Question: I am using 'Notepad++' for coding while my client is using 'Notepad'. When they opened my code in 'Notepad' the formatting is note getting correctly. I had read some article which says that there is an option like the following in 'Notepad++'

But after that in notepad it needs to be pasted using 'Edit>Special Paste' . In normal Notepad 'Edit>Special Paste' option is not available. How can I overcome this issue? Or please suggest a free editor, in which alignment and indentation will not go even if I open on Notepad. Any Help will be appreciated.
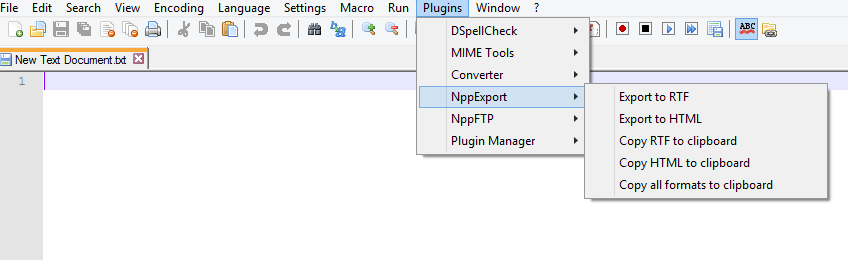
Answer: Notepad is a editor, it understands nothing about things like HTML or RTF.
I believe that may read RTF (as would Word presumably) and certainly you can use a web browser to view HTML but, since you're text in Notepad++, I'm not sure what you hope to gain.
If your intent is to show the syntax colouring that you get in Notepad++, WordPad/WebBrowser would allow your client to it, but editing would be another issue.
If the issue is simply to do with indentation, it will probably have to do with the mixed use of tabs and/or spaces. You can change Notepad++ to use spaces in lieu of tabs, in 'Settings | Preferences | Tab settings'. Once spaces are used everywhere, Notepad should be able to render the indentation just fine.